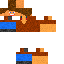
A male human skin with medium skin, wearing brown long hair dressed in a blue tshirt and blue pants, featuring a closed mouth.